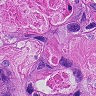
Metastatic tissue present: yes